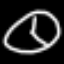
Label: clock